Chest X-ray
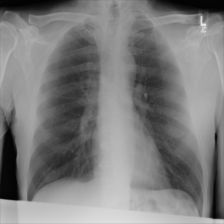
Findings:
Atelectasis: negative
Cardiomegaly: negative
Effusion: negative
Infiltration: negative
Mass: negative
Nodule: negative
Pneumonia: negative
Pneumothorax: negative
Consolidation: negative
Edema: negative
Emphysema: negative
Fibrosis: negative
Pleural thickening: negative
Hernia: negative